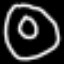
Label: donut